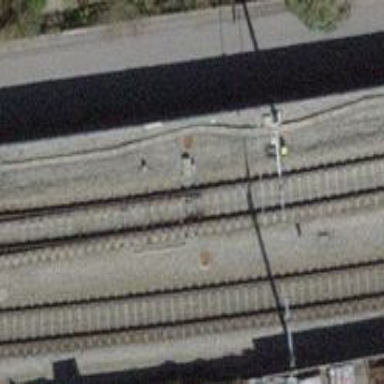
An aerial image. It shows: Railway switch.